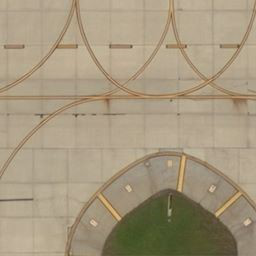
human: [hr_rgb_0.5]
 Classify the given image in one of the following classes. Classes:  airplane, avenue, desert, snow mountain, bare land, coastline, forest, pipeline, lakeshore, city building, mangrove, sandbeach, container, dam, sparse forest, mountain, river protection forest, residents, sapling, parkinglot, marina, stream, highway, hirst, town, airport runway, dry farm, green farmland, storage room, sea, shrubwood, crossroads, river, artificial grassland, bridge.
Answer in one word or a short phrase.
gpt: airport runway